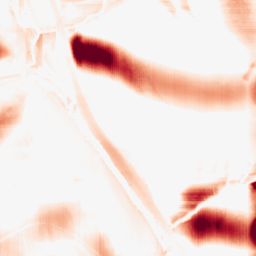
Category: morphological
Decomposition family: rolling_ball
Decomposition parameters: radius: 25
Upsampling method: quintic
Upsampling parameters: scale: 8
Upsampling scale: 8